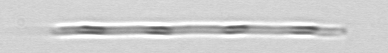
Label: Leptocylindrus